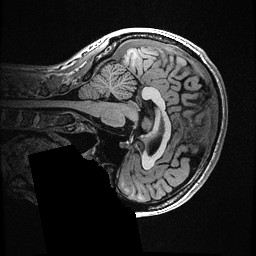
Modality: T1w
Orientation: sagittal
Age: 47
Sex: female
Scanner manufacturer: ge
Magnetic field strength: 3 T
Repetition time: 0.006952 s
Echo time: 0.00292 s